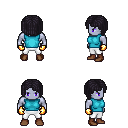
a pixel art fantasy rpg character, male body template, dark elf, purple skin, teal sleeveless shirt, white pants, raven pageboy hairstyle, gold gloves, brown shoes, four views (front, back, left, right), 2x2 character sprite sheet, small pixel art, hard edges, no anti-aliasing